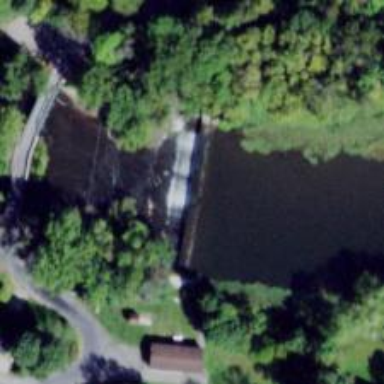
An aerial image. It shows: Weir in waterway.